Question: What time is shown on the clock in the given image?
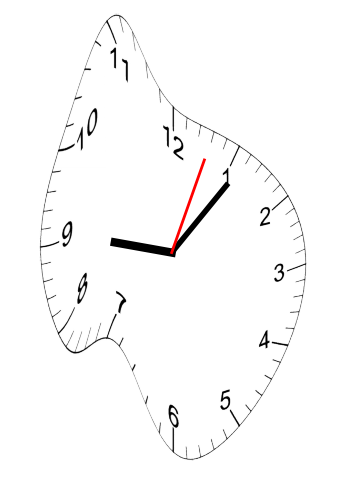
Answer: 09:06:03